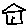
Label: house